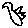
Label: bird